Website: lowes
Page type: delivery-shipping
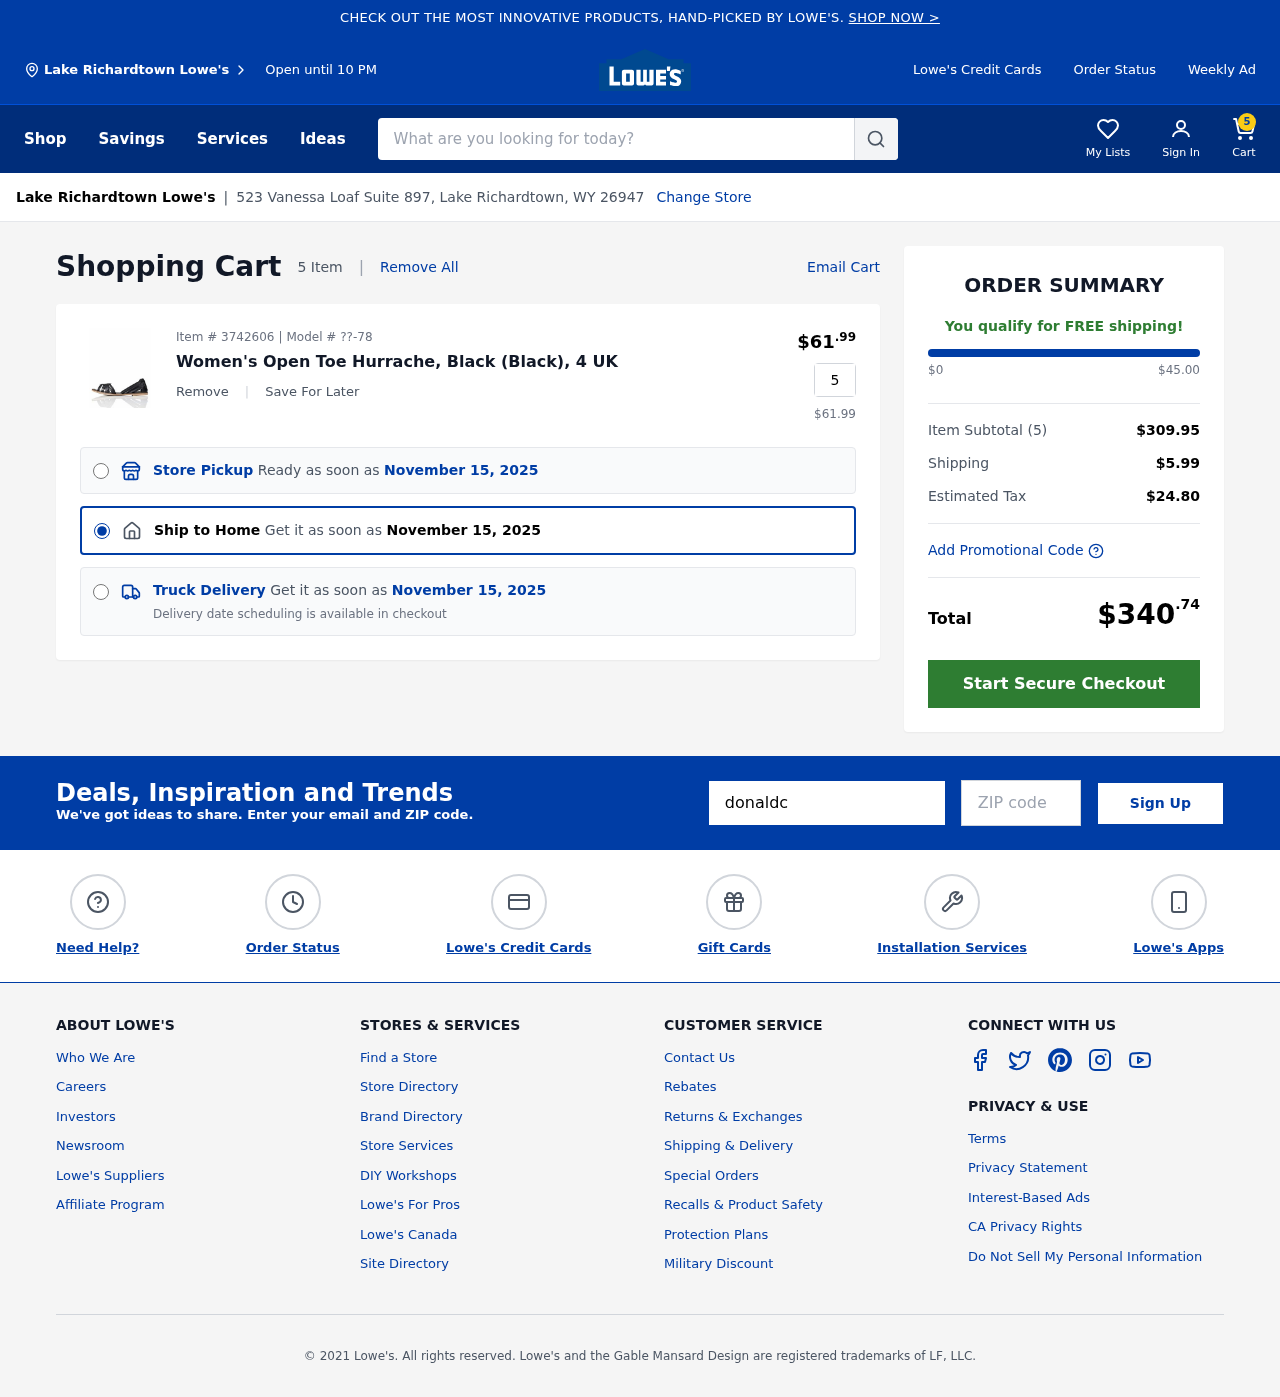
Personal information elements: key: PII_CITY
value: Lake Richardtown
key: PII_EMAIL
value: donaldcontreras@gmail.com
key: PII_POSTCODE
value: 26947
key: PII_STREET
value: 523 Vanessa Loaf Suite 897
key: PII_CITY2
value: Lake Richardtown
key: PII_CITY_STATE_ZIP
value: Lake Richardtown, WY 26947
Product elements: key: PRODUCT1_NAME
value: Women's Open Toe Hurrache, Black (Black), 4 UK
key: PRODUCT1_PRICE
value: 61.99
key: PRODUCT1_QUANTITY
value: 5
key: PRODUCT1_MODEL
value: ??-78
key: PRODUCT1_PRICE2
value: $61.99
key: PRODUCT1_ITEM_NUMBER
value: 3742606
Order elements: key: ORDER_NUM_ITEMS
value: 5
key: ORDER_DELIVERY_DATE
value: November 15, 2025
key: ORDER_DELIVERY_DATE2
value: November 15, 2025
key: ORDER_DELIVERY_DATE3
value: November 15, 2025
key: ORDER_SUBTOTAL
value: $309.95
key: ORDER_SHIPPING_COST
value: $5.99
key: ORDER_TAX
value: $24.80
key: ORDER_TOTAL
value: $340.74
Search elements: key: HEADER_SEARCH
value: What are you looking for today?